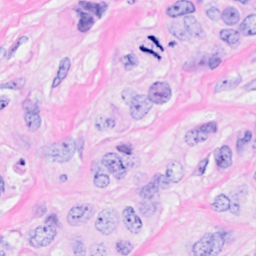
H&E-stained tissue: Breast